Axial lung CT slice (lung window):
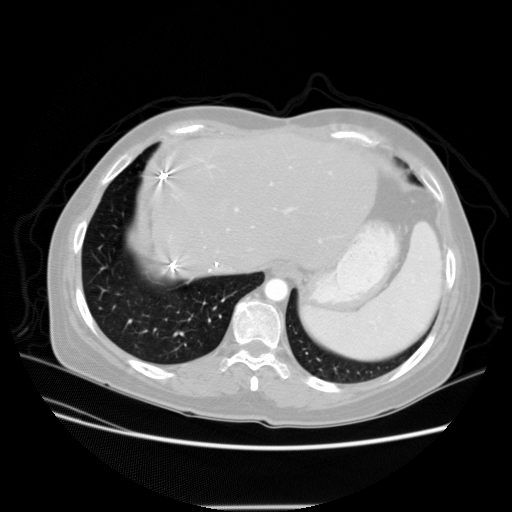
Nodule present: no